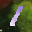
Label: 1